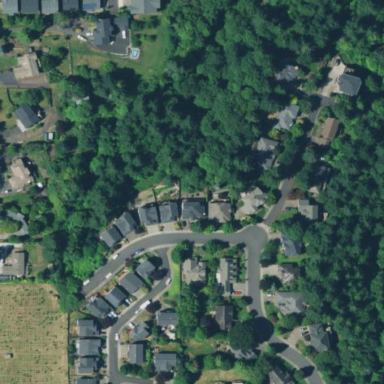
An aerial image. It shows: Residential area consisting of single-family homes.